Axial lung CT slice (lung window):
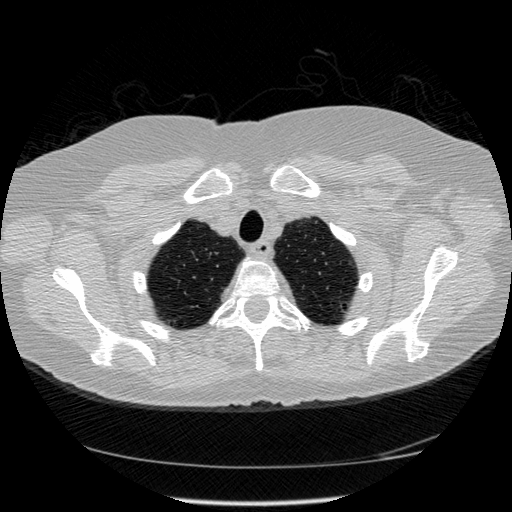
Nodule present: no